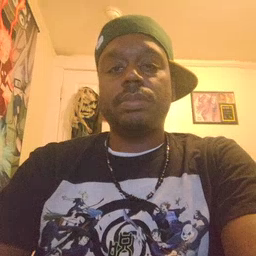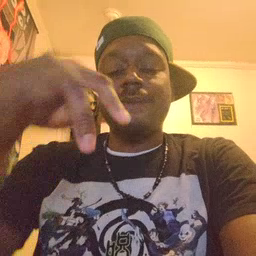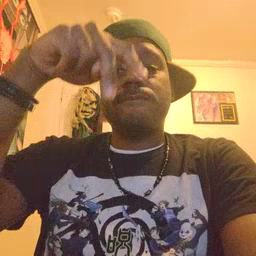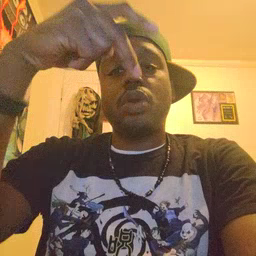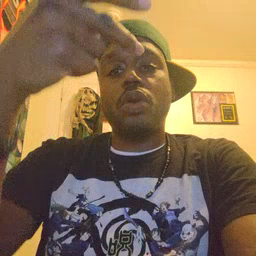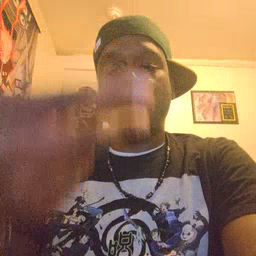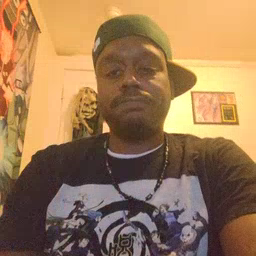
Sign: fall